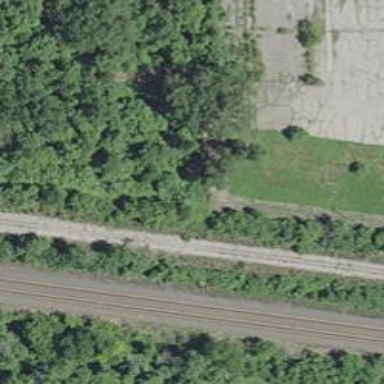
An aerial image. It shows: Abandoned railway.